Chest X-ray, PA view. Patient: 24 years old, sex M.
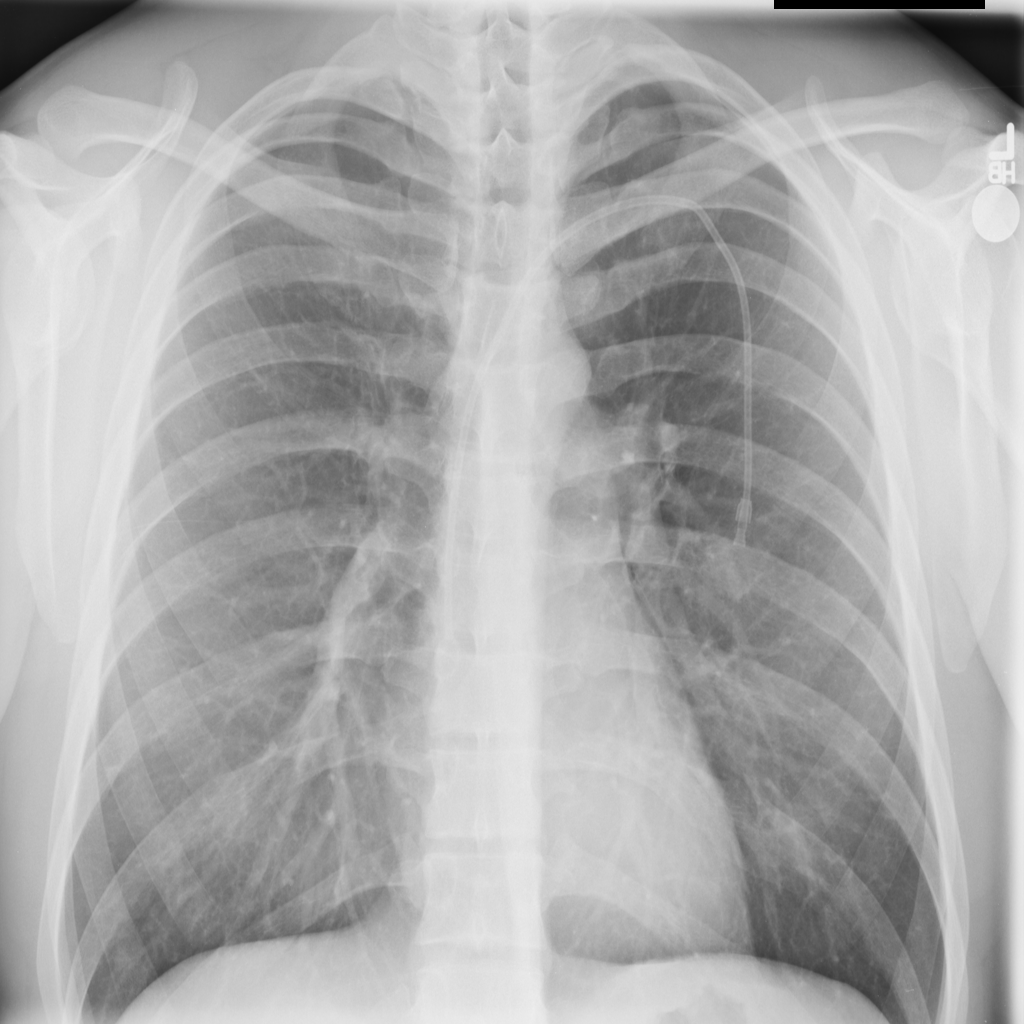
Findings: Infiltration